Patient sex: F
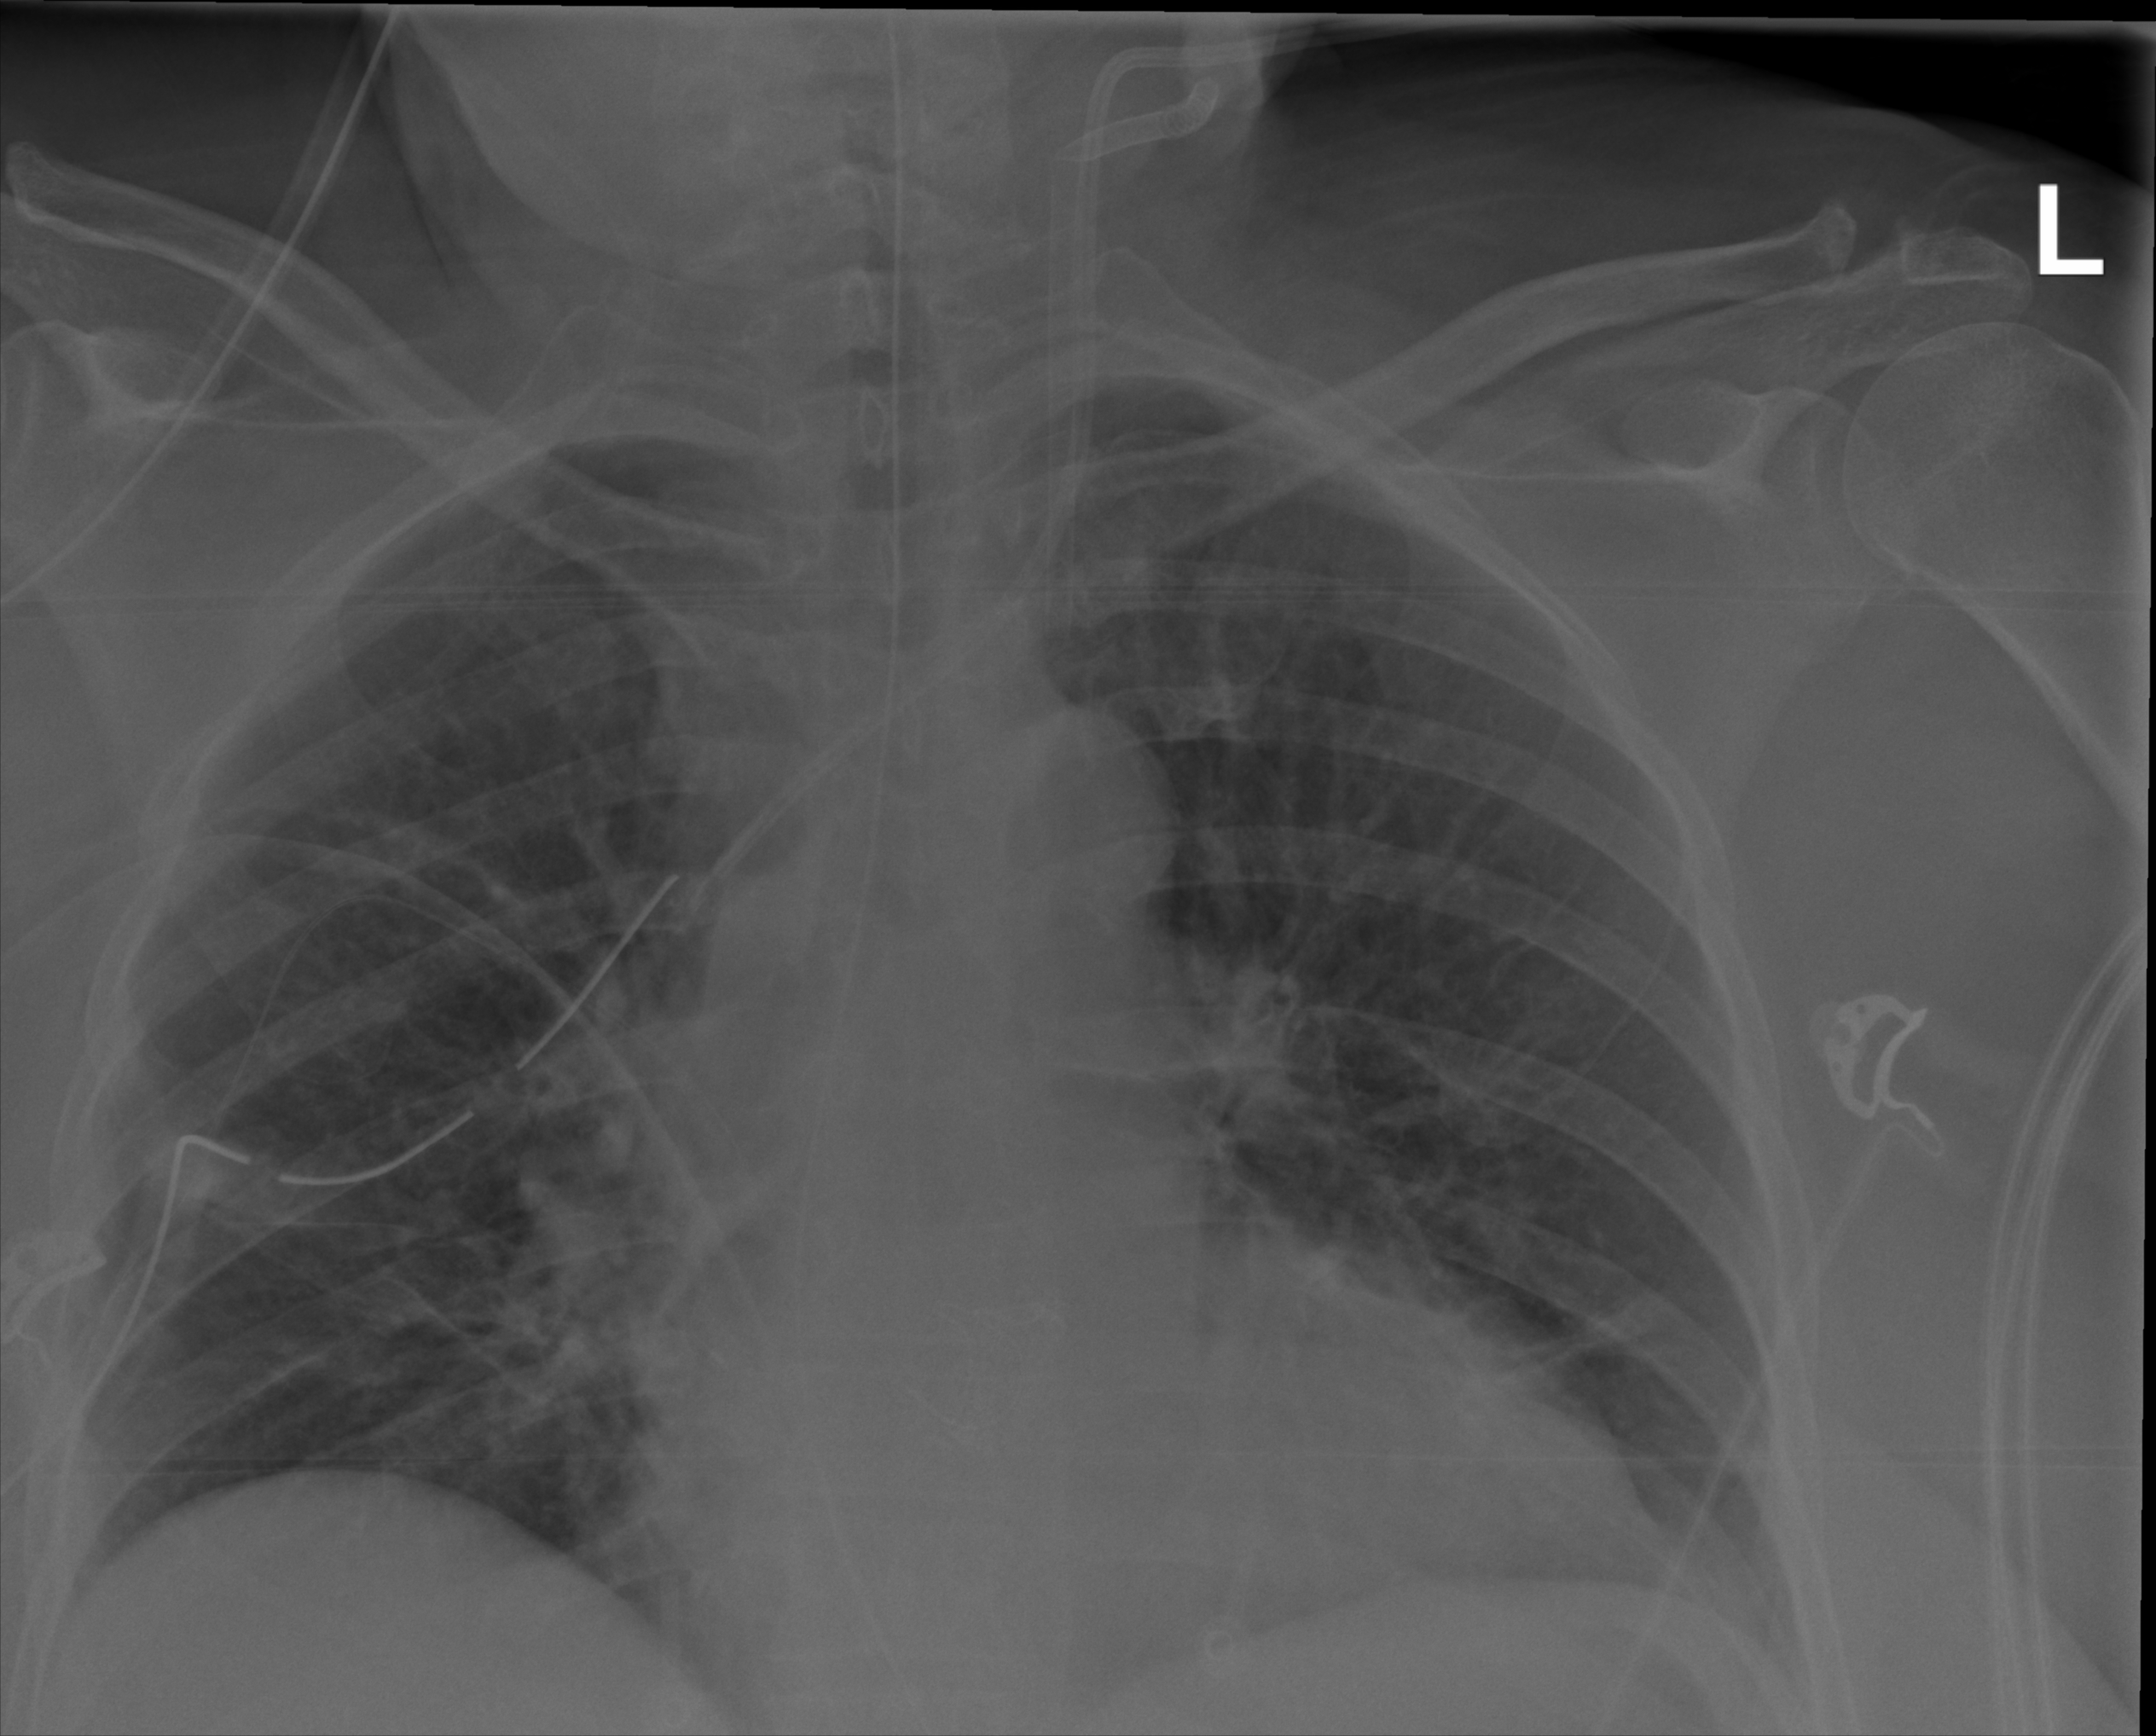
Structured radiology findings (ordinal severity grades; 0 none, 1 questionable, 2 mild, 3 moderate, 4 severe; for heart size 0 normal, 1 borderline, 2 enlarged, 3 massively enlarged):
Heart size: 1
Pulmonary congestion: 0
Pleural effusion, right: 0
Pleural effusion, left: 0
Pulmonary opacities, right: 0
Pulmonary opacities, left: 0
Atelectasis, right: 2
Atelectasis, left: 2